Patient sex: M
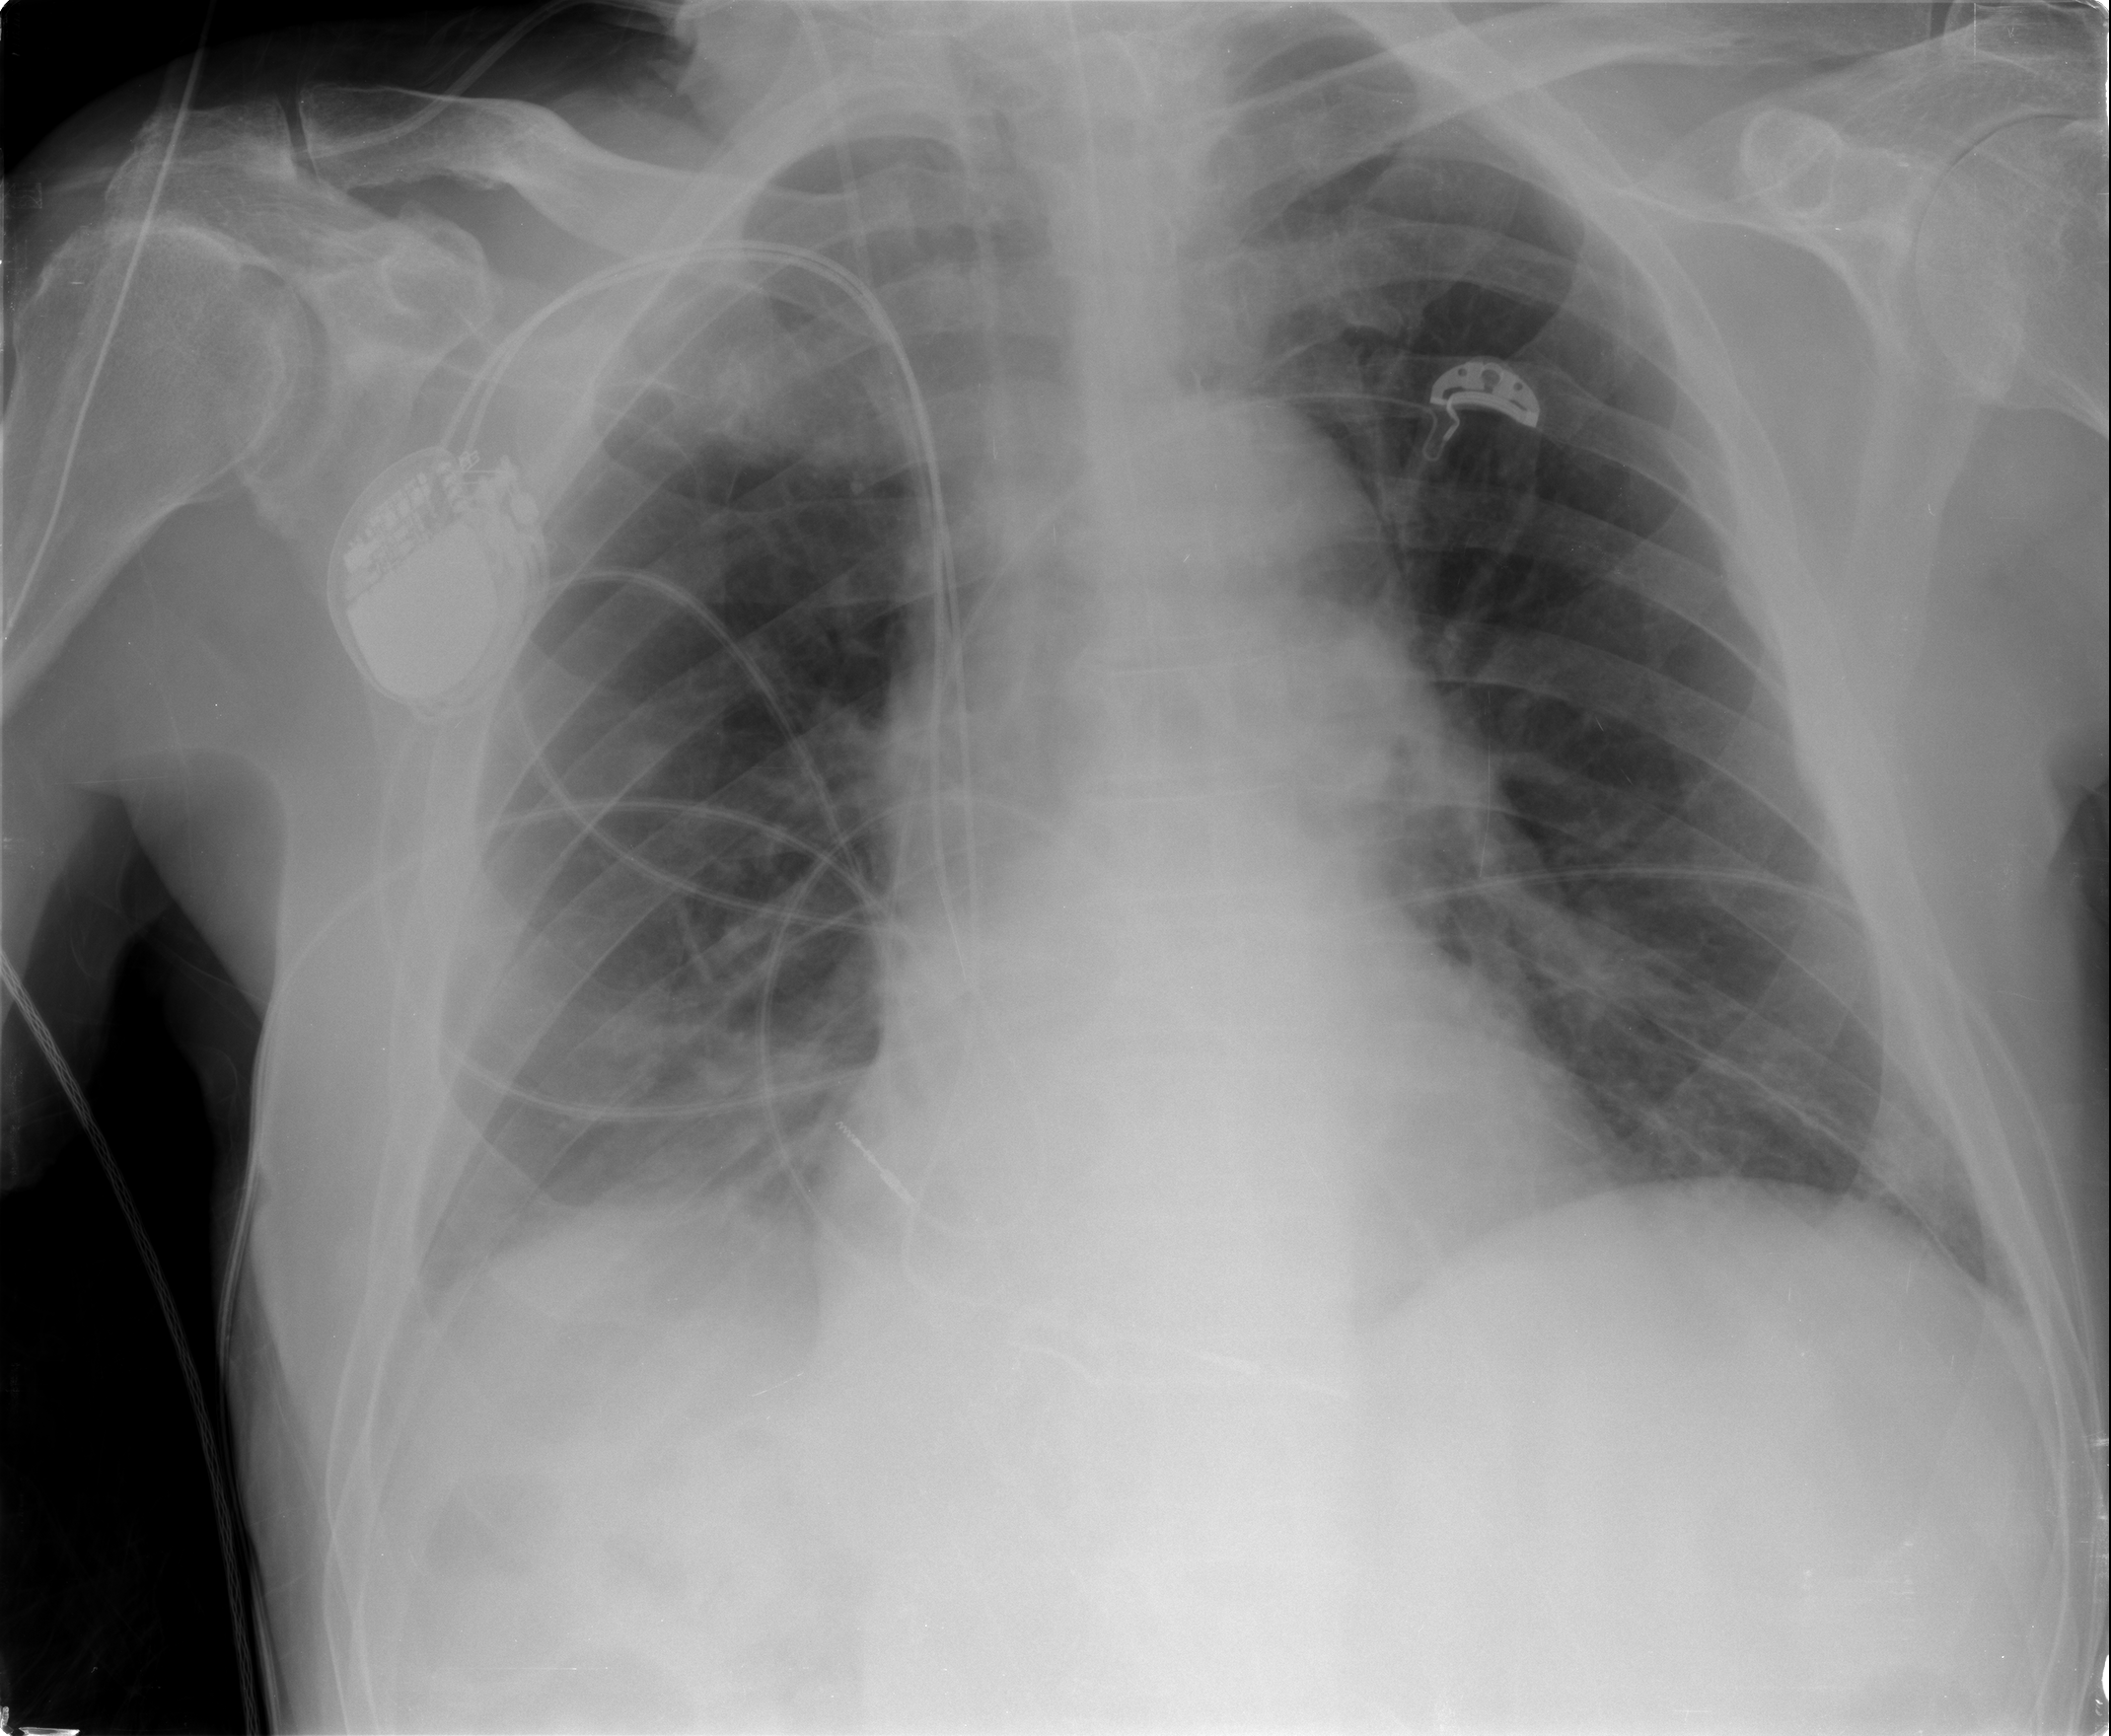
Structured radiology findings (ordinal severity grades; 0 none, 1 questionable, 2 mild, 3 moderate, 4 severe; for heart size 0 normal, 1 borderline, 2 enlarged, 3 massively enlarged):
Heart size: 0
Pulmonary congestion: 0
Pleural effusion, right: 2
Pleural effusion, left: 0
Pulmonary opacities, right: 2
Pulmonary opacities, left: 1
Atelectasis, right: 2
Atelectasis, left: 2